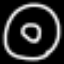
Label: donut